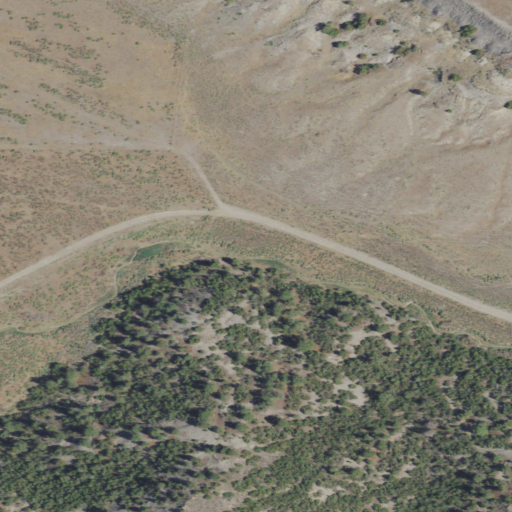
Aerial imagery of valley in Montana named Woods Coulee containing evergreen forest, grassland, shrub, and woody wetlands